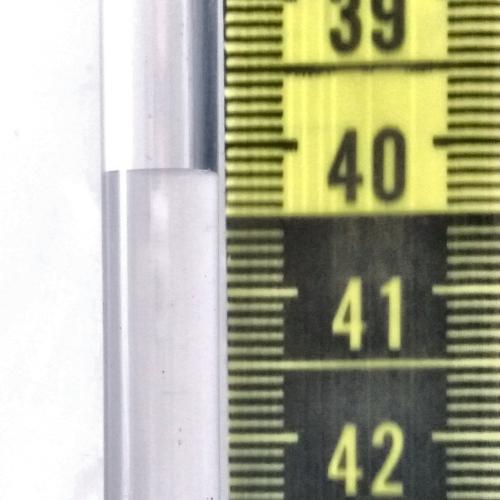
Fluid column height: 40.2 cm